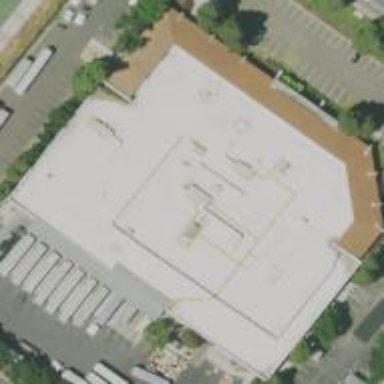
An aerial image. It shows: Building serving as food bank.